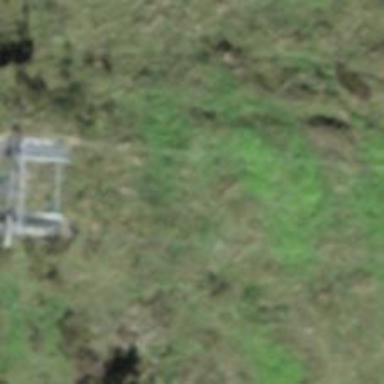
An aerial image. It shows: Pylon for aerialway.